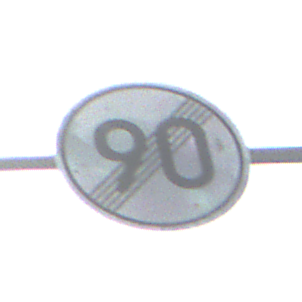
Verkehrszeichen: EndeGeschwindigkeit90
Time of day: MorningAfternoon
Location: Outdoor (Suburban)
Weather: PartlyCloudy
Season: NotSpecified
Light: Natural